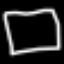
Label: square